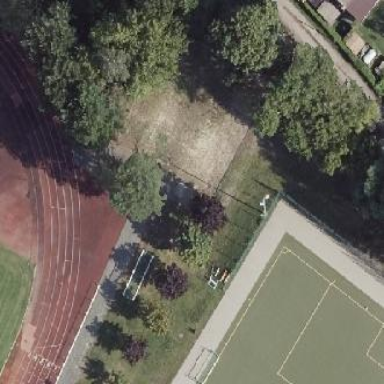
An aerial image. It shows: Grass pitch for athletics leisure activities.